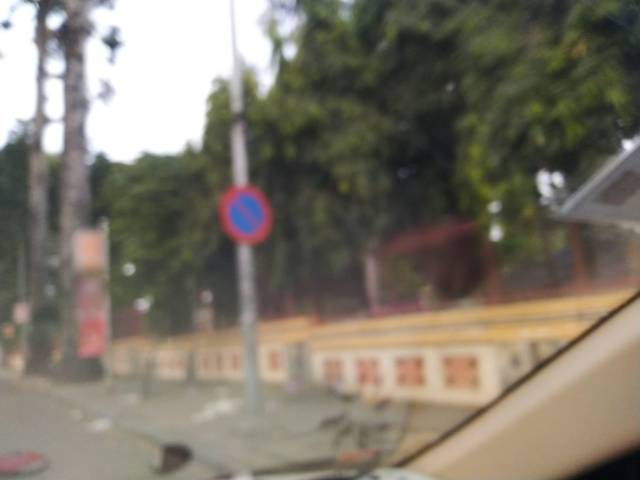
Region: Vietnam
Coordinates: 10.801, 106.696